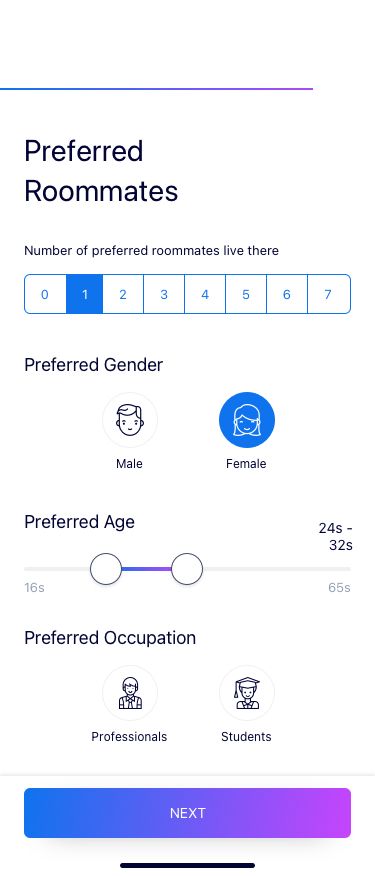
Text in this UI design:
Preferred
Roommates
Number of preferred roommates live there
1
0
2
3
4
5
6
7
Preferred Occupation
Professionals
Students
Preferred Age
24s - 32s
16s
65s
Preferred Gender
Male
Female